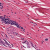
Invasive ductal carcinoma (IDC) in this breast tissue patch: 0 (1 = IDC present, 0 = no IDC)